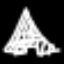
Label: The Eiffel Tower